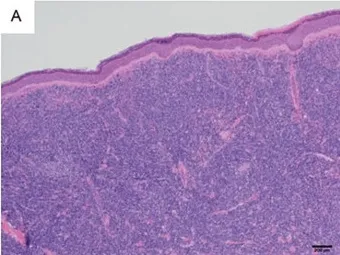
Histopathological examination of pathological cells. . Histopathological examination of pathological cells stained with hematoxylin and eosin shows diffuse infiltration. X40.
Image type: pathology (h&e)